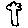
Label: tree